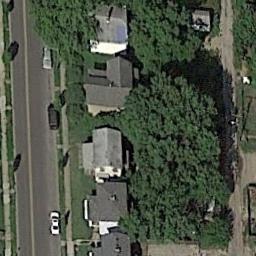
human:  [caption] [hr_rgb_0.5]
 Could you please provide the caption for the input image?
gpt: The houses in the medium - sized residential area are arranged irregularly .

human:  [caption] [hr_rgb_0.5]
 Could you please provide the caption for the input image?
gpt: The medium residential is on the grass next to some trees and road .

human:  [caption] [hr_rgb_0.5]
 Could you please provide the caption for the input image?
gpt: A medium residential area with some neatly arranged houses is along a road and a grove of trees is next to the medium residential area .

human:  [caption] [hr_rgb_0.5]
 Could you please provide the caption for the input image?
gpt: Many trees are in medium residential area .

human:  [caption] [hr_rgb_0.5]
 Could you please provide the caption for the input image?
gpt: There are some trees and buildings on the medium residential area .